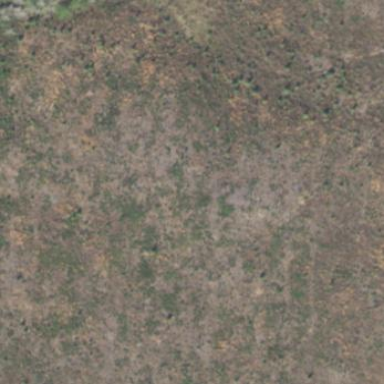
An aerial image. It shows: Woodland with needle-leaved trees.